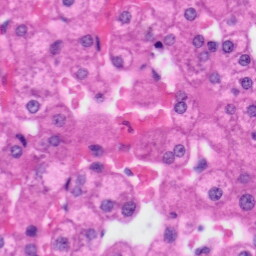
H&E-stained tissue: Liver